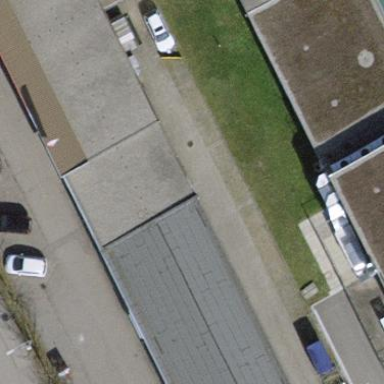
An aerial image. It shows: Building that houses car shop.